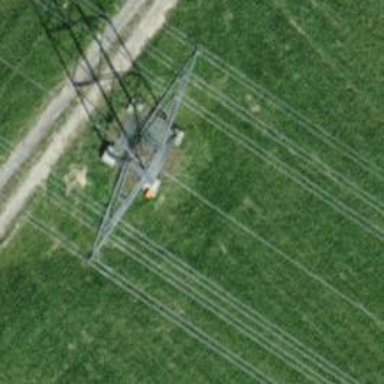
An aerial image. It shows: Aerial marker.